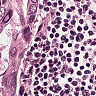
Metastatic tissue present: yes